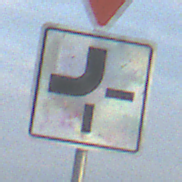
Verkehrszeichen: VerlaufVorfahrtsstrasse2
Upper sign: VorfahrtGewaehren
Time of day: SunriseSunset
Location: Outdoor (Nature)
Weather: PartlyCloudy
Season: NotSpecified
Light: Natural